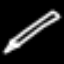
Label: pencil